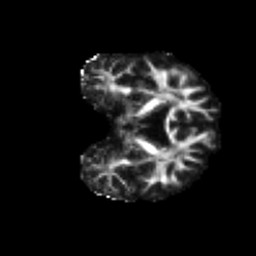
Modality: FA
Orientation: coronal
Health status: ill
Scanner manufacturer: siemens
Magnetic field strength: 3 T
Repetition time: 6.8 s
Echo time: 0.097 s